Question: I hope this question is not too stupid. I need to make a button like the +/- button on the new print function in iOS4.2.
<URL>

Would that be a segmented control ?
Thanks
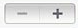
Answer: That's a segmented control.
Set the title as "+" and "-" for that.
Hadle Actions for segmented control as
'''
[segmentedControl addTarget:self
action:@selector(action:)
forControlEvents:UIControlEventValueChanged];
'''